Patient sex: M
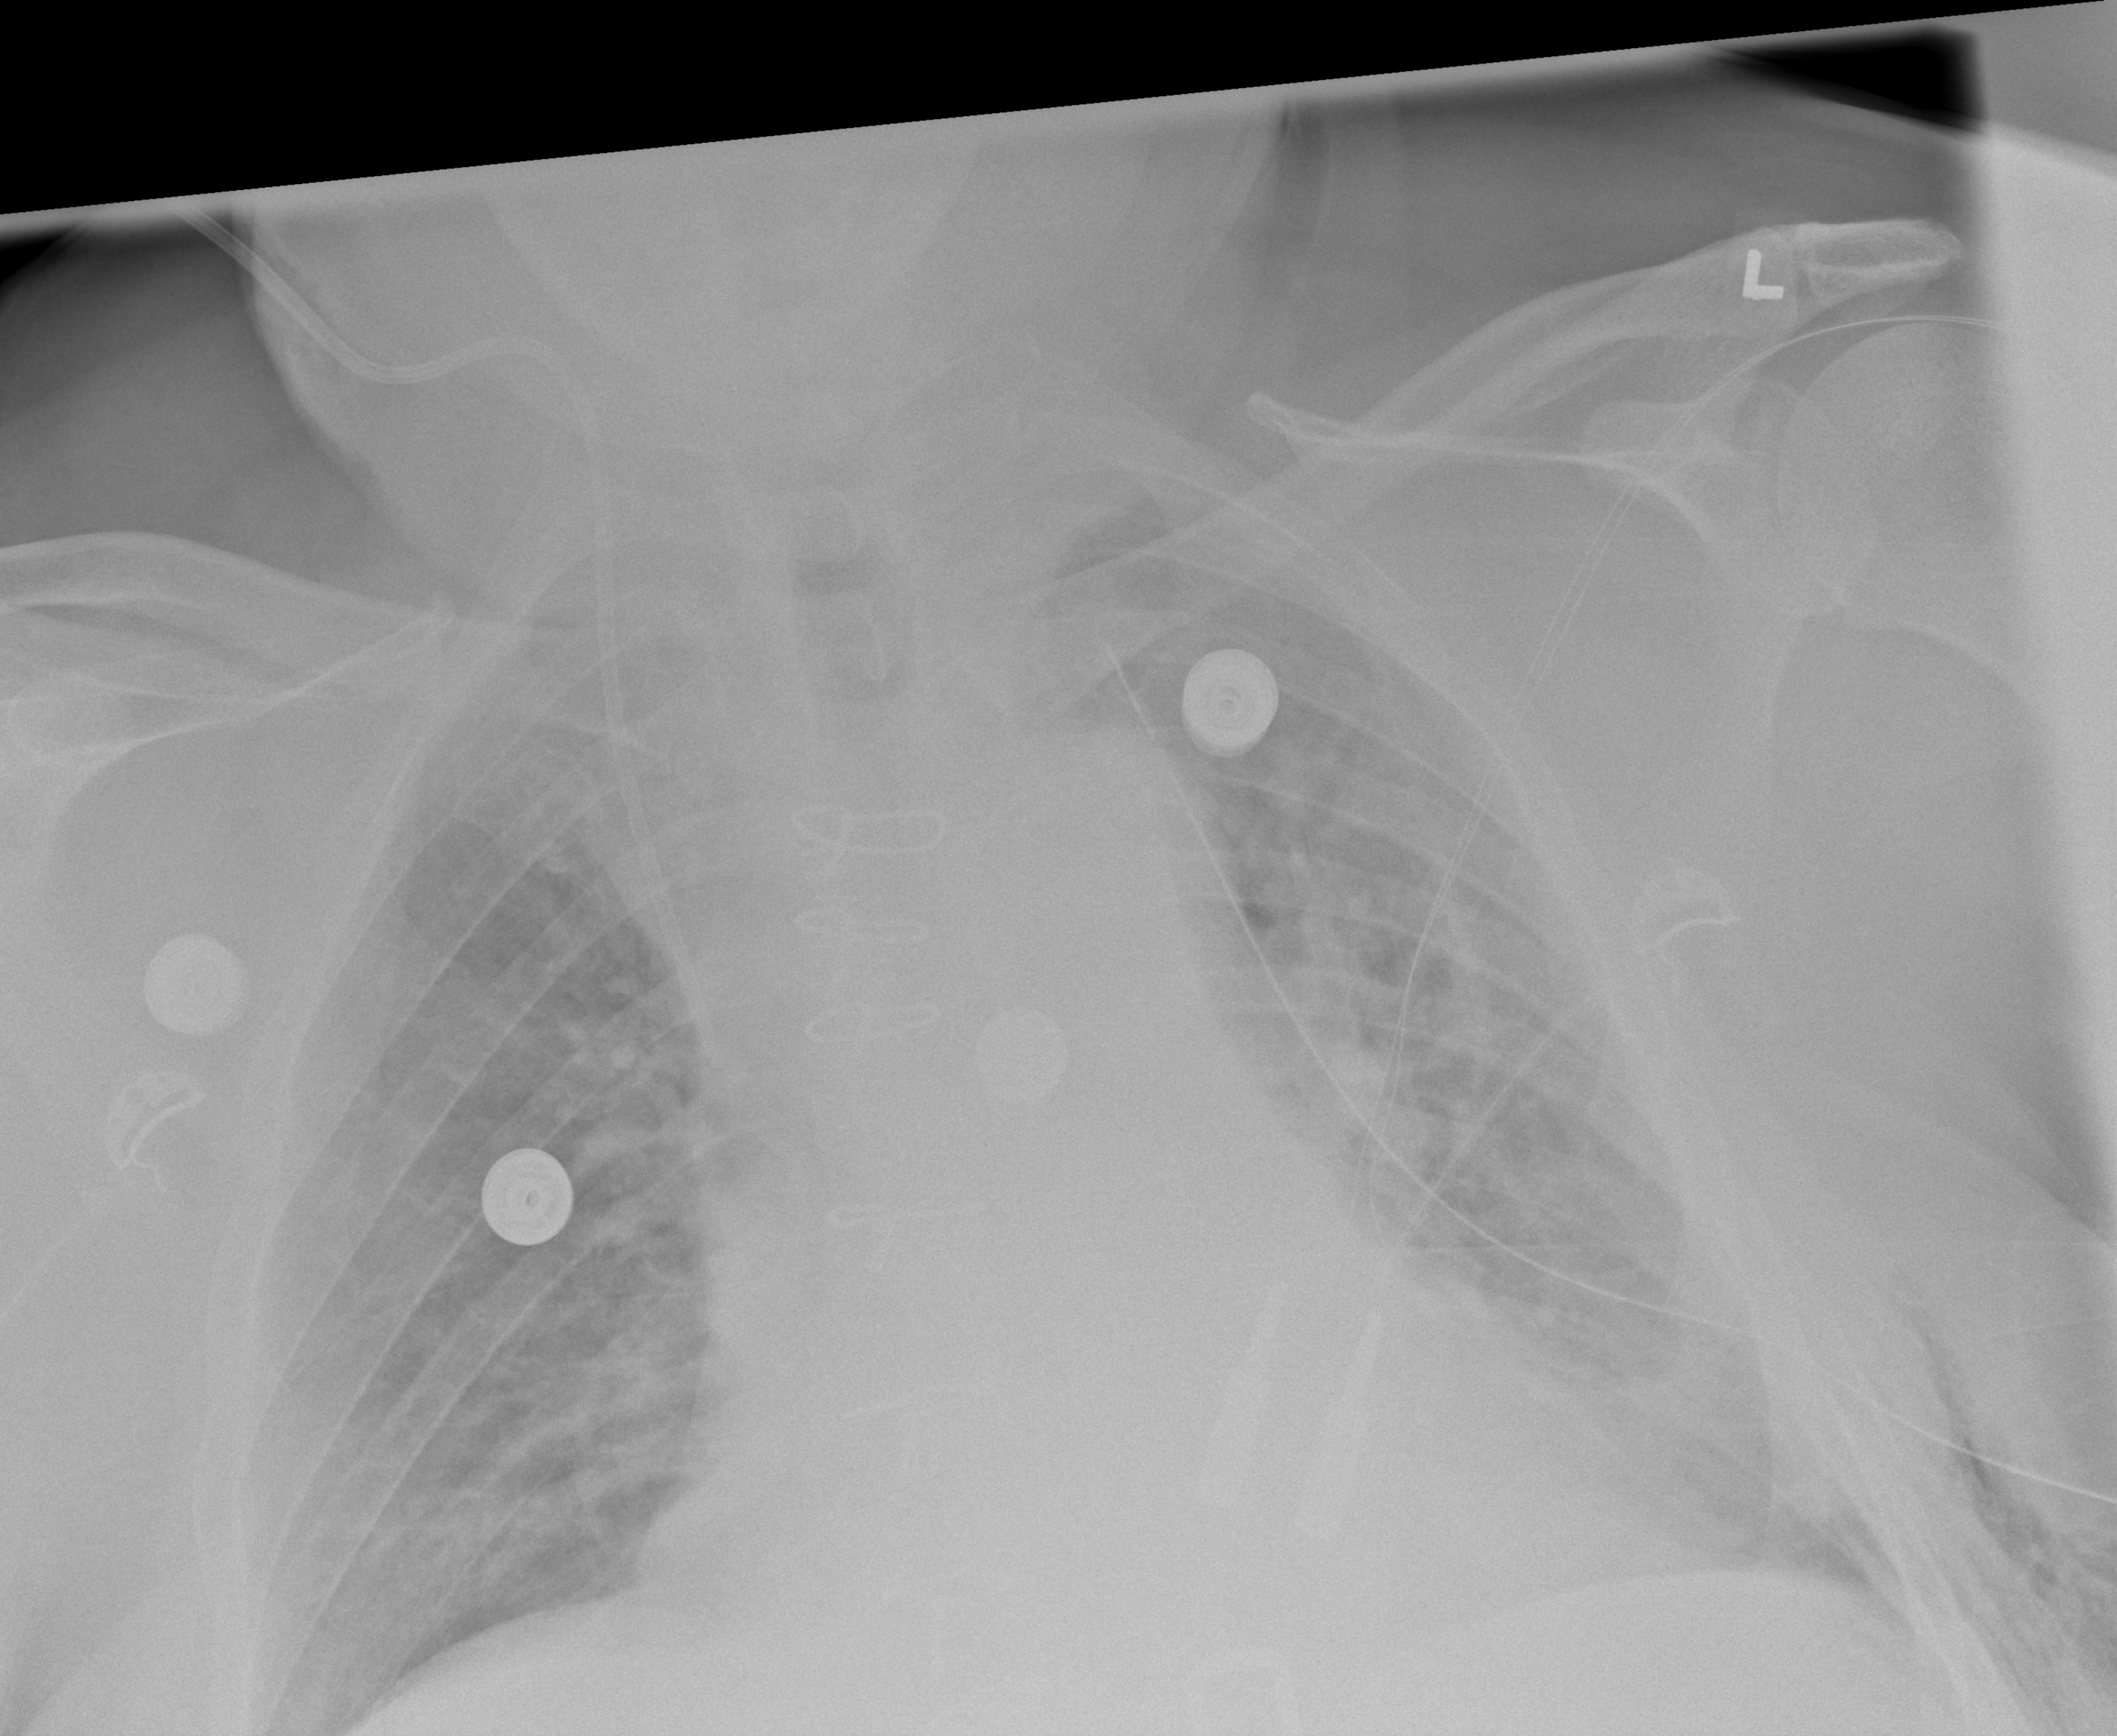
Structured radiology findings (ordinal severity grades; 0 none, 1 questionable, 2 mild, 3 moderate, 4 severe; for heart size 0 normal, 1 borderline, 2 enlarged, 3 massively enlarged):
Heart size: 1
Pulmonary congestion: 2
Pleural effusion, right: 0
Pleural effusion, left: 0
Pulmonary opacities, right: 2
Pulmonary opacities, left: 2
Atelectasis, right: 2
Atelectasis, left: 2